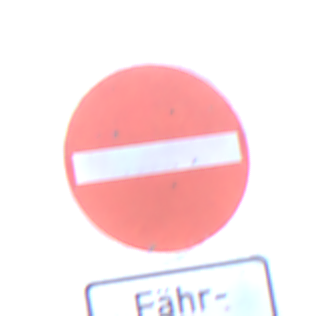
Verkehrszeichen: VerbotDerEinfahrt
Zusatzzeichen unten: SonstigeFahrzeugePersonengruppenFrei4
Umgebung: Outdoor, Suburban
Tageszeit: MorningAfternoon
Wetter: Overcast
Licht: Natural
Jahreszeit: NotSpecified
Kontrast: LowContrast